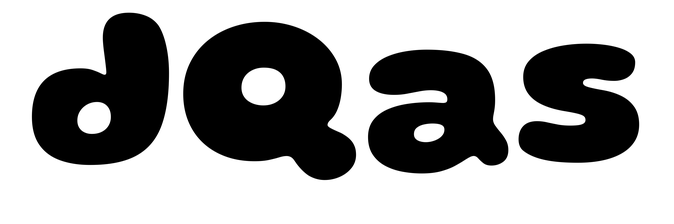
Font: Gluten_ExtraBold